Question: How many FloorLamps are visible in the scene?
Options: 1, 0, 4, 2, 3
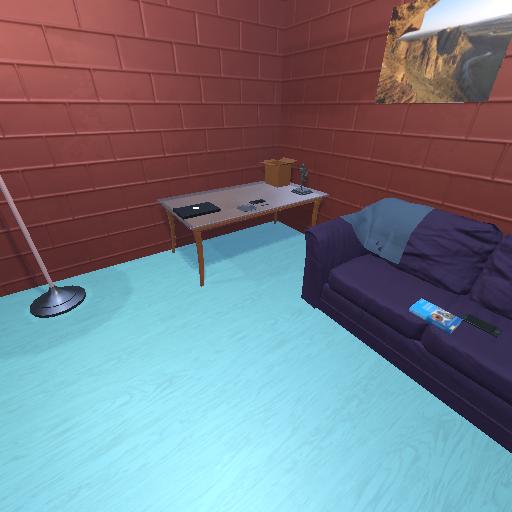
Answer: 1